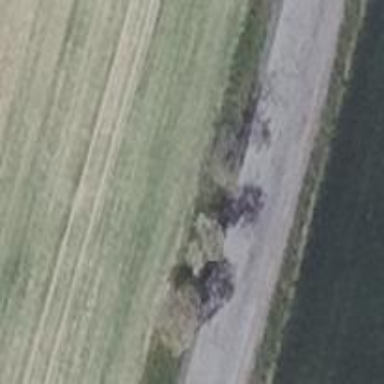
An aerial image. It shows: Deciduous tree with broadleaved leaves.